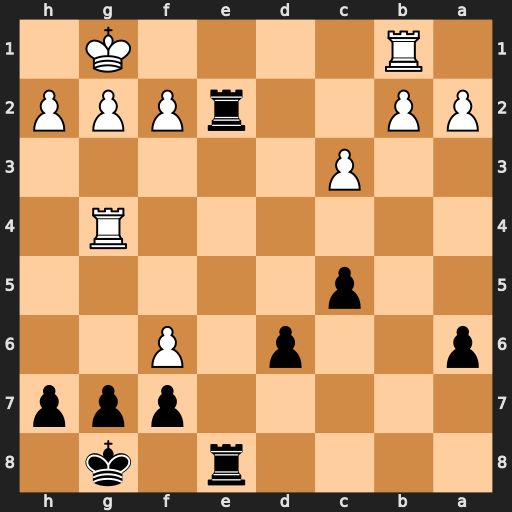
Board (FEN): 4r1k1/5ppp/p2p1P2/2p5/6R1/2P5/PP2rPPP/1R4K1
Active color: b
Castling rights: -
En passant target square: -
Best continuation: Re1+ Rxe1 Rxe1#